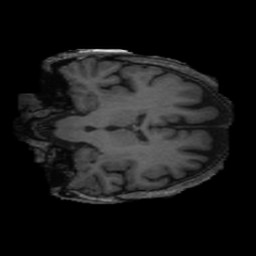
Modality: T1w
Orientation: coronal
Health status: ill
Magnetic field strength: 3 T